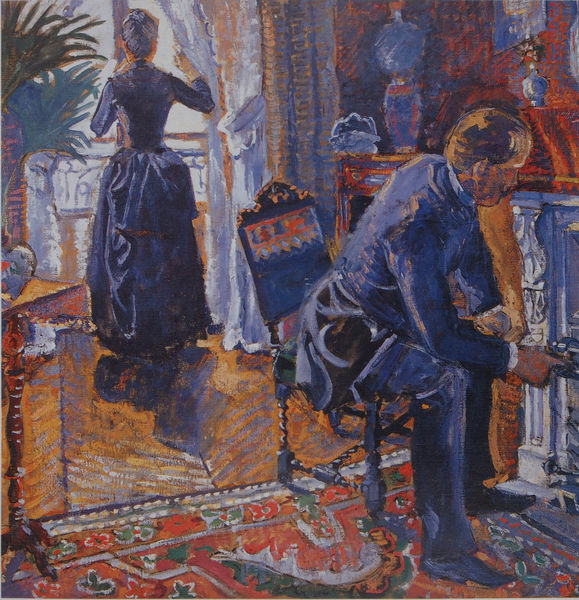
Titel: Esquisse pour Un dimanche, Studie zu "Ein Sonntag"
Künstler: Paul Signac
Institution: (Privatsammlung)
Schlagwörter: blau, dunkel, feuer, gemälde, himmel, kopf, mann, schatten, weiß, gelb, impressionismus, menschen, ocker, sitzen, blume, blumen, braun, elegant, fenster, frau, glas, haar, hell, holz, hut, kleid, lampe, licht, orange, profil, raum, rücken, schwarz, stuhl, terasse, tisch, tür, zimmer, blick, dame, haus, rot, flächig, malerei, muster, ornament, teppich, anzug, hemd, hose, jacke, wand, stehen, trauer, herr, innenraum, vorhang, öl, gitter, pastos, sonne, fransen, interieur, mantel, sitzend, paar, pflanze, pflanzen, seide, genre, kamin, vase, balkon, taille, terrasse, rückenansicht, bilder, wohnzimmer, kaminsims, lehne, parkett, schuhe, pointilismus, sonnenlicht, figuren, französisch, gardine, gardinen, salon, vorhänge, tischchen, vasen, palme, zimmerpflanze, posament, stofflichkeit, gehrock, stola, striche, abgewandt, veranda, blumenmuster, geld, rückenfigur, seite, schuh, biedermeier, ehepaar, ehe, geblümt, zeichnerisch, bürgerlich, palmen, balkontür, ständer, gün, dekorativ, wende, gründerzeit, erwartung, schösschen, cul, decandence, drechselarbeiten, ende 1800, franse, giaccometti, kaminkonsole, lichteinfal, palm, perserteppich, pflante, schmiedegitter, vorhnge, distanz, wunderschön, patron, distanziert, langes kleid, mann und frau, sitzemd, teooich, frau+, eblick